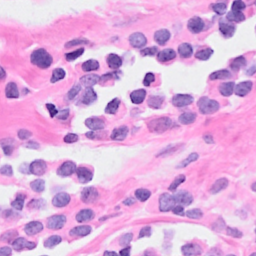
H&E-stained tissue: Breast